Field crop: tomato
Growth stage: 2
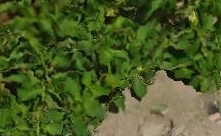
Species: tomato